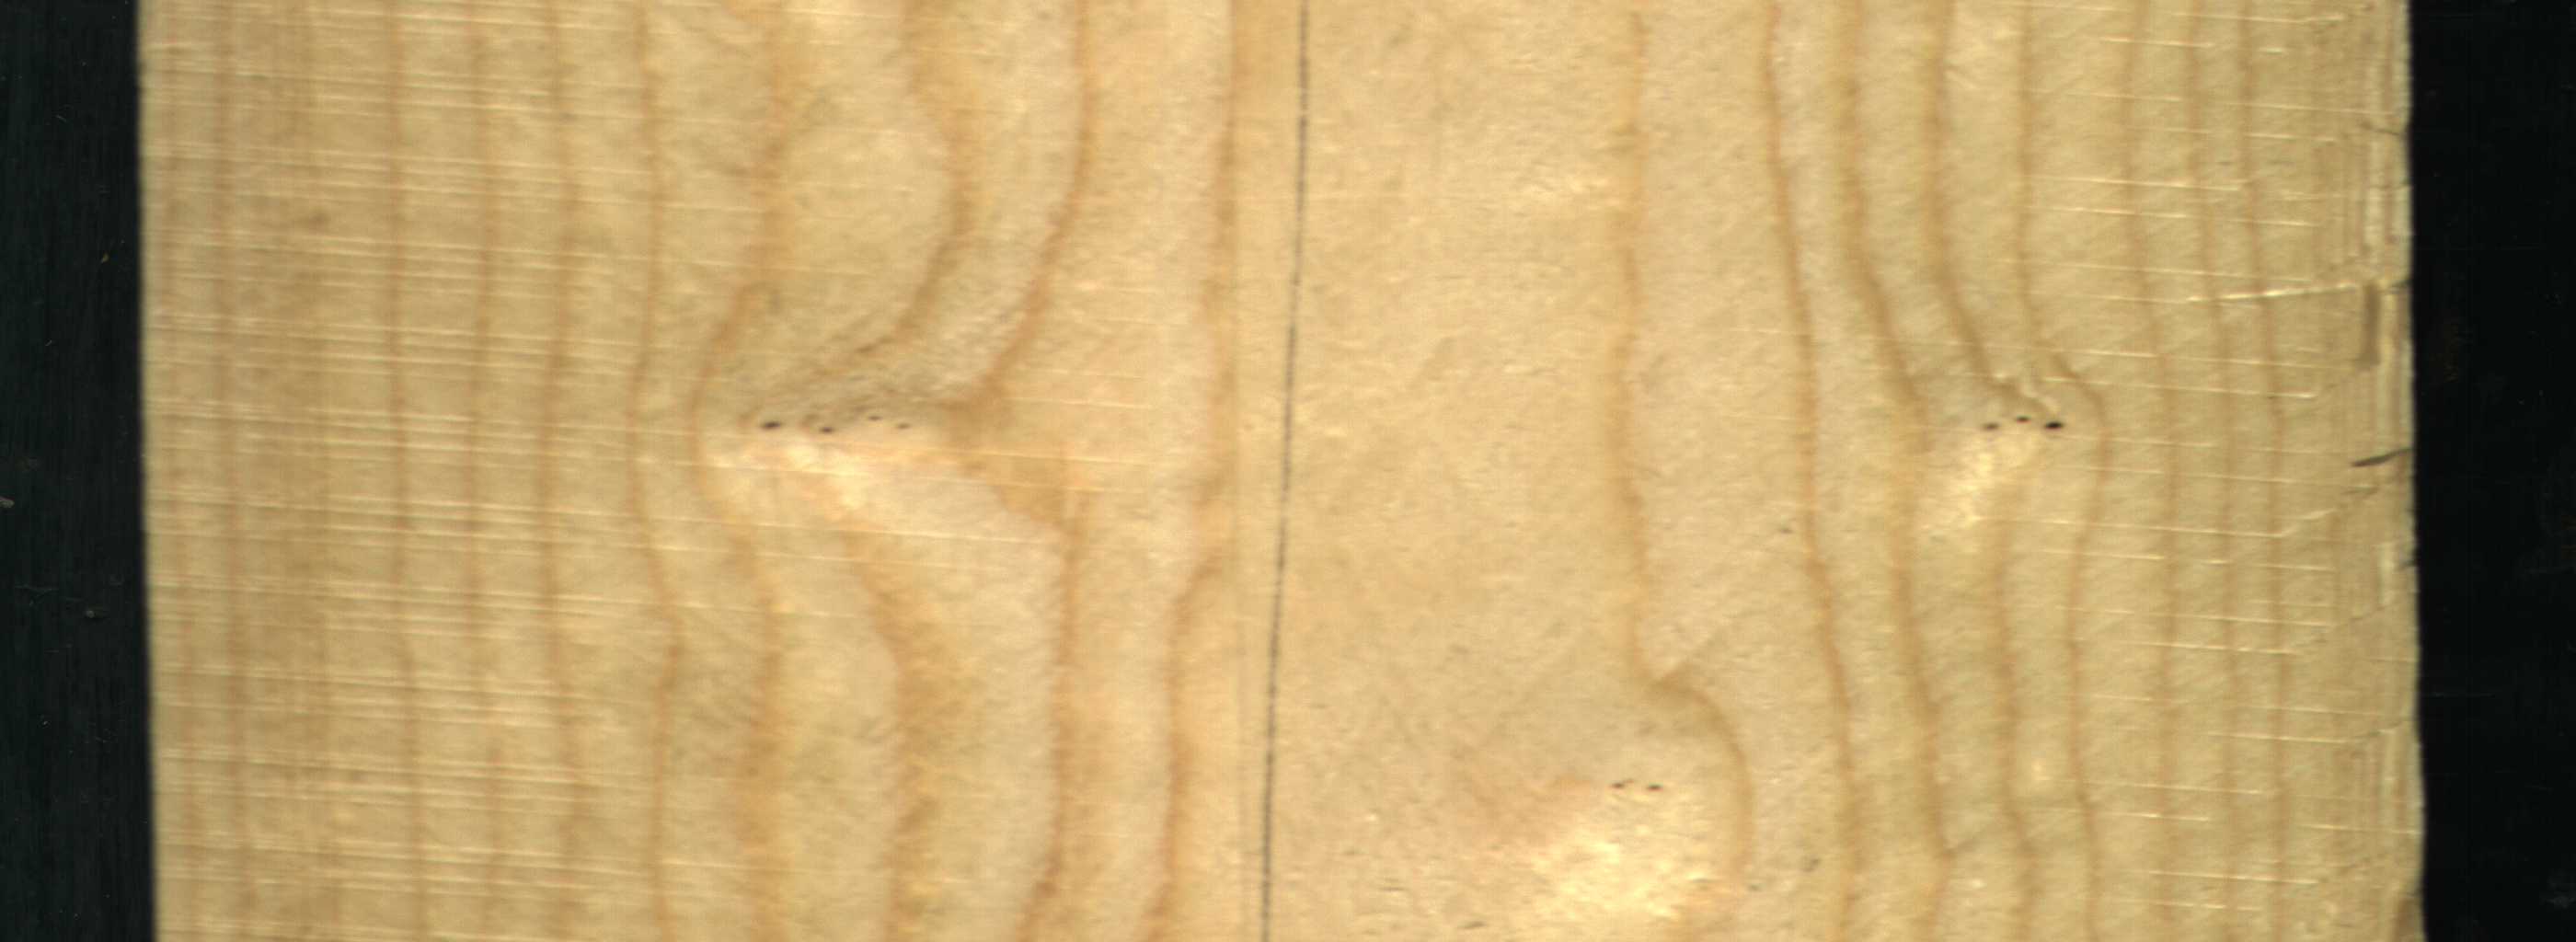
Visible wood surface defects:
Crack